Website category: book
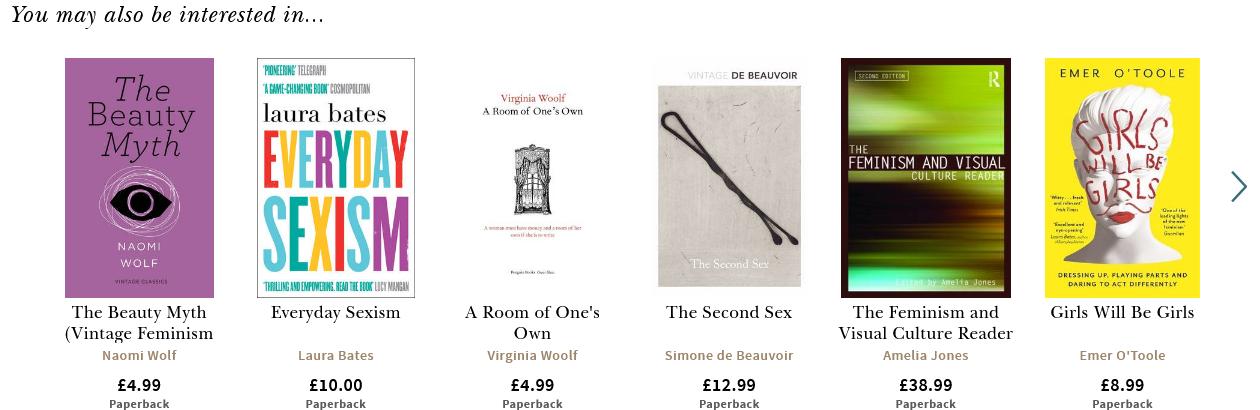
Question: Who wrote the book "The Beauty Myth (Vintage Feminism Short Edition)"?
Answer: Naomi Wolf

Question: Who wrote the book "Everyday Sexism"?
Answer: Laura Bates

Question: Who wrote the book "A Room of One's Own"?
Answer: Virginia Woolf

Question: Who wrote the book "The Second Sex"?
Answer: Simone de Beauvoir

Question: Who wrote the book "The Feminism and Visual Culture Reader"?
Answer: Amelia Jones

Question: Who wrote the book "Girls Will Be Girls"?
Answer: Emer O'Toole

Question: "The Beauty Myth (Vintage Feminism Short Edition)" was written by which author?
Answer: Naomi Wolf

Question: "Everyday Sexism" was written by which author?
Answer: Laura Bates

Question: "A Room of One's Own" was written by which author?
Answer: Virginia Woolf

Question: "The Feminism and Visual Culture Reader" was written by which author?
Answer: Amelia Jones

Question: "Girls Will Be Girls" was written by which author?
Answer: Emer O'Toole

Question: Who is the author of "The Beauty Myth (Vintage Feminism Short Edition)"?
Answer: Naomi Wolf

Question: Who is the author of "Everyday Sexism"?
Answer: Laura Bates

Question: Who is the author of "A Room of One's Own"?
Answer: Virginia Woolf

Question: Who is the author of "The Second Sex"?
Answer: Simone de Beauvoir

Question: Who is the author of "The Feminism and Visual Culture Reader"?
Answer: Amelia Jones

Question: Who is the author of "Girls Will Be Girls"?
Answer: Emer O'Toole

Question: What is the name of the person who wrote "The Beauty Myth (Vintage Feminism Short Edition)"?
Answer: Naomi Wolf

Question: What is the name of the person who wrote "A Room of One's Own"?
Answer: Virginia Woolf

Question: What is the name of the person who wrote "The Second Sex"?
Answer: Simone de Beauvoir

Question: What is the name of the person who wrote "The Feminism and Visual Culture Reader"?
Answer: Amelia Jones

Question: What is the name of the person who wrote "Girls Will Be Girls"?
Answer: Emer O'Toole

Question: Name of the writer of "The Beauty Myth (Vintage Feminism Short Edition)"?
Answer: Naomi Wolf

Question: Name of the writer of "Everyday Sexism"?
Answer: Laura Bates

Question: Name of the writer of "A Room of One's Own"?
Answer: Virginia Woolf

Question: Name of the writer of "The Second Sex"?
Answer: Simone de Beauvoir

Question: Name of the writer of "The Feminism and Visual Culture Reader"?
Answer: Amelia Jones

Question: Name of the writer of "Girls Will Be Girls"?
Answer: Emer O'Toole

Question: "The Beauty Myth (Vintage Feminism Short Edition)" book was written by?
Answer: Naomi Wolf

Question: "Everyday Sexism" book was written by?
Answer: Laura Bates

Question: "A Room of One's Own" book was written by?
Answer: Virginia Woolf

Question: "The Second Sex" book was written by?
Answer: Simone de Beauvoir

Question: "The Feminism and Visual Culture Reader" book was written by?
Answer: Amelia Jones

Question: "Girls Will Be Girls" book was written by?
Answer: Emer O'Toole

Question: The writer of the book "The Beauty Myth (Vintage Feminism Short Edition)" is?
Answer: Naomi Wolf

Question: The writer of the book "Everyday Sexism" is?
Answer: Laura Bates

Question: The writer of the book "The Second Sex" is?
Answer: Simone de Beauvoir

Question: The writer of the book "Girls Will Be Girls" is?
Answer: Emer O'Toole

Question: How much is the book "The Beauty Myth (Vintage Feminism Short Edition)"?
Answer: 4.99

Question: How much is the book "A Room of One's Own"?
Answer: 4.99

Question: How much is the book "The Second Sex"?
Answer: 12.99

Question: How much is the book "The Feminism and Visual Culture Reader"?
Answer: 38.99

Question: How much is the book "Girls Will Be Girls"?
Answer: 8.99

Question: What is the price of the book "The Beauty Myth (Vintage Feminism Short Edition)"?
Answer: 4.99

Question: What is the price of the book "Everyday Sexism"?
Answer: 10.00

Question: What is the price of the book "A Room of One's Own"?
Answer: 4.99

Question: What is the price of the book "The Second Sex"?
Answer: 12.99

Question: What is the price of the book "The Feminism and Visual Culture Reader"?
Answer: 38.99

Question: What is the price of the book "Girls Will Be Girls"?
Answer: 8.99

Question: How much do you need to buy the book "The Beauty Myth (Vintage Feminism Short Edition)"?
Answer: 4.99

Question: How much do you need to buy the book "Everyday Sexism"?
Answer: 10.00

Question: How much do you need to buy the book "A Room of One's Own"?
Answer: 4.99

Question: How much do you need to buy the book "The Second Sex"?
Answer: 12.99

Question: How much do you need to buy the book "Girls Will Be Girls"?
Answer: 8.99

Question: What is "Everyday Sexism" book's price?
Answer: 10.00

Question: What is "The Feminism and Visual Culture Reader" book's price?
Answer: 38.99

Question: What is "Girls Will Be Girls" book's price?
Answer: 8.99

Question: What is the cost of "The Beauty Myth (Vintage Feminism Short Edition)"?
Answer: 4.99

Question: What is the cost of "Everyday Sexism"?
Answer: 10.00

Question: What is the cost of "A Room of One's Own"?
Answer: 4.99

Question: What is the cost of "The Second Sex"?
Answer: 12.99

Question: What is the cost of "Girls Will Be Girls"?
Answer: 8.99

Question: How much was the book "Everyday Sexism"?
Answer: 10.00

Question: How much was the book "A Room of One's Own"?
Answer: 4.99